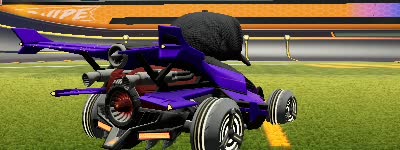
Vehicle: aftershock